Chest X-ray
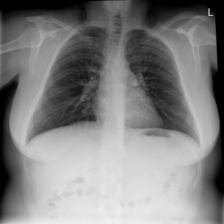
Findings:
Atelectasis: negative
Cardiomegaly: negative
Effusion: negative
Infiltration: negative
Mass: negative
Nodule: negative
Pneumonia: negative
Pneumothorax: negative
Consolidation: negative
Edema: negative
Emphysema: negative
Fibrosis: negative
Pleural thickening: negative
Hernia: negative